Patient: sex F, age 71
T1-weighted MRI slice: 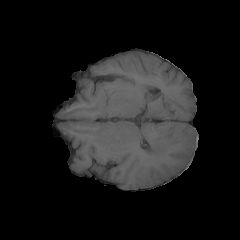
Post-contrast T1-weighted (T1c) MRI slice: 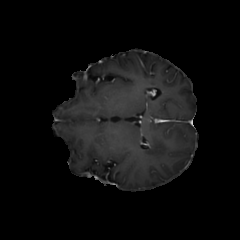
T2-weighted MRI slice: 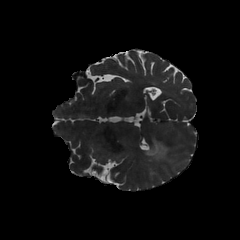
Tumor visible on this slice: yes
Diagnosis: Glioblastoma, IDH-wildtype
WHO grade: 4